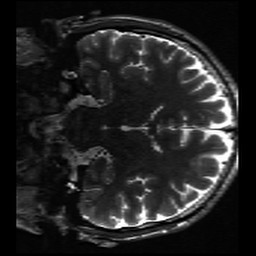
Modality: inplaneT2
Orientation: coronal